Question: i'm in the early stages of my first game for iOS.
i wonder how you guys log all your statistics for the game. currently i'm only using gamecenter to track the highscore.
take a look for example at a new game called "astronuts"

what do you think i should use and what has enough performance?
i thought about coreData, but i don't know.
thanks for all suggestions.
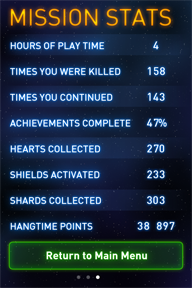
Answer: you could write it to a plist, but really, is there any reason for you not to use CoreData?